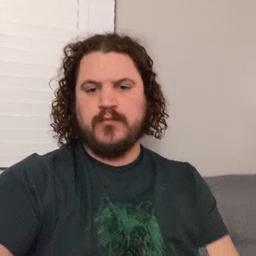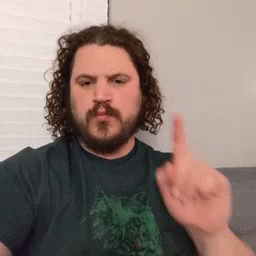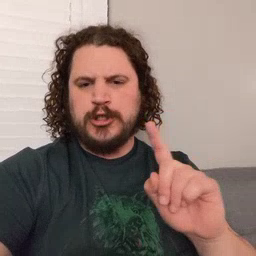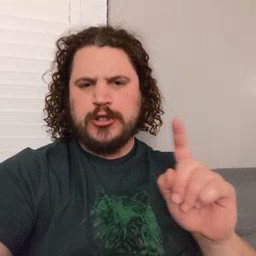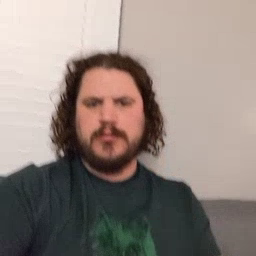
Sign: where